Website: bh-photo
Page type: account-selection
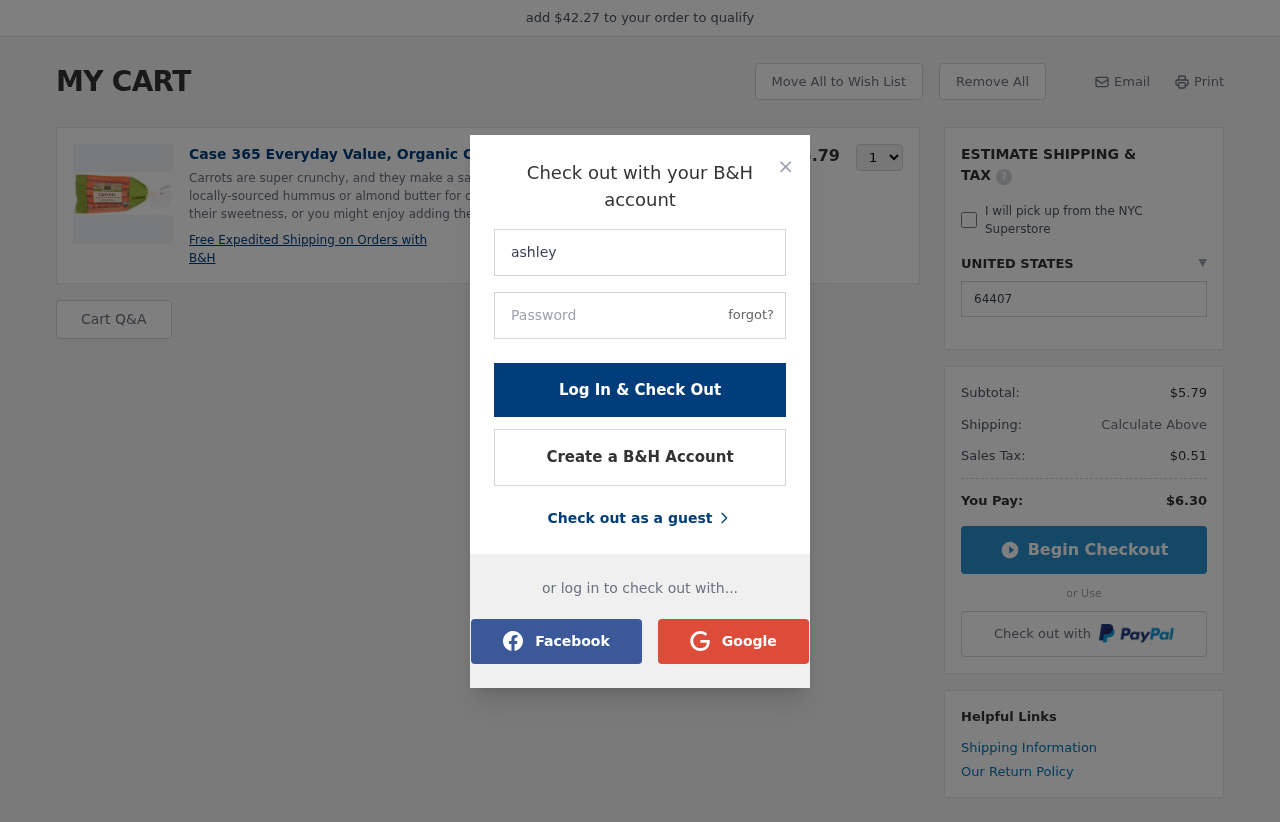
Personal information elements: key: PII_COUNTRY
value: UNITED STATES
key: PII_LOGIN_USERNAME
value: ashley2936
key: PII_POSTCODE
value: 64407
Product elements: key: PRODUCT1_DESC
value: Carrots are super crunchy, and they make a satisfying snack with a cup of locally-sourced hummus or almond butter for dipping. Roasting brings out their sweetness, or you might enjoy adding them to a
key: PRODUCT1_NAME
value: Case 365 Everyday Value, Organic Carrots, 2 lb
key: PRODUCT1_PRICE
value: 5.79
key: PRODUCT1_QUANTITY
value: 1
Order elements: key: ORDER_SUBTOTAL
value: $5.79
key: ORDER_TAX
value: $0.51
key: ORDER_TOTAL
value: $6.30
Other elements: key: AMOUNT_TO_QUALIFY
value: $42.27